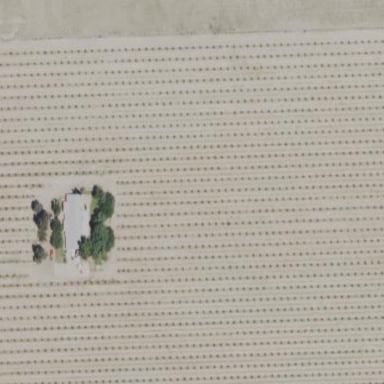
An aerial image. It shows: Orchard filled with almond trees.